Question: I'm running Docker Desktop for MacOS and I don't know how to stop the Docker service. It runs all the time using up the MacBook battery.

On a simple search, there are docs showing how to stop the containers but not the docker service itself.
I might be missing something obvious, but is there a way to stop both Kubernetes and Docker service without having to kill the desktop app?
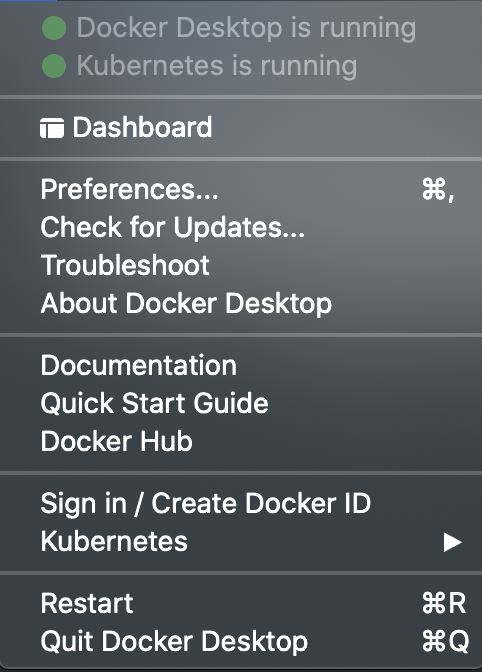
Answer: The docker desktop app starts a qemu vm, so the desktop app has no control over the PIDs.
To oversome the "situation" do the following:
- open the Terminal app- edit the file '~/.bash_profile'- add the following lines
-
Quit the terminal app and open it again.
Type 'kdo' to kill all the dependend apps (hypervisor, docker daemon etc.)